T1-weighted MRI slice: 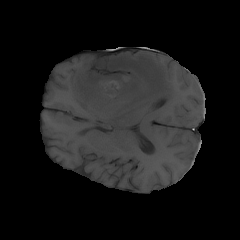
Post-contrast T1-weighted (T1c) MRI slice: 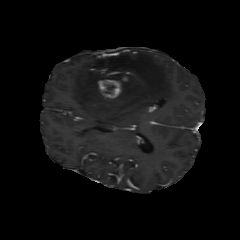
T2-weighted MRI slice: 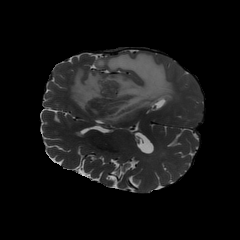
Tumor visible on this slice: yes